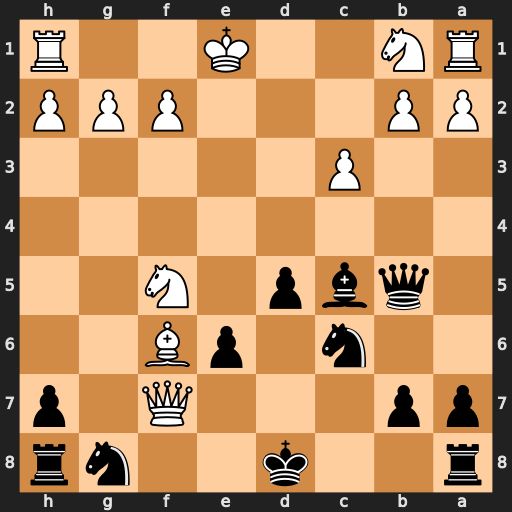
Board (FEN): r2k2nr/pp3Q1p/2n1pB2/1qbp1N2/8/2P5/PP3PPP/RN2K2R
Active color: b
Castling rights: KQ
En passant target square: -
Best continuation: Nxf6 Qxf6+ Kc7 Qg7+ Kb6